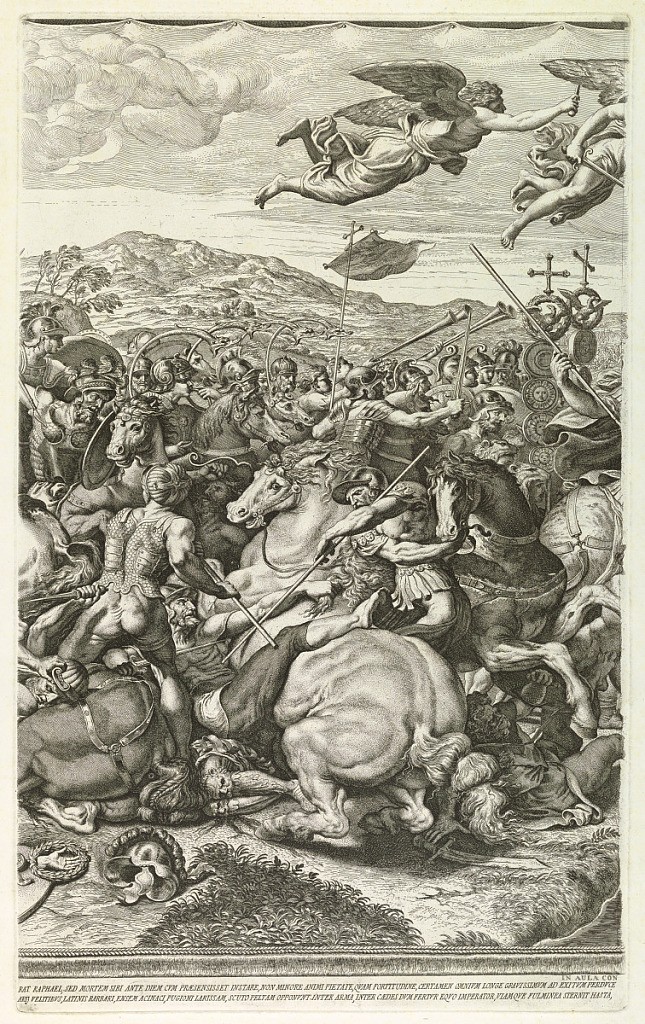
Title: The Battle of Constantine
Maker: Pietro Aquila, Italian, d. 1692
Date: ca. 1680-1700
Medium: Engraving on paper
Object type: Print
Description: One of four vertical plates, together making a horizontal composition. Raphael's Battle of Constantine, in the Vatican, conceived as a tapestry.